Question: Does 'Jscrollpane' wont work with 'Asp.Net' as I am totally blank with a normal 'html' page it works beautiful and when I add the same code to my '.aspx' page it shows me the normal scrollbars!
Here is my <URL> which works great!
And here is the same code in my aspx page where it is not working:
'''
<%@ Page Language="VB" AutoEventWireup="false" CodeFile="Default2.aspx.vb" Inherits="Default2" %>
<!DOCTYPE html PUBLIC "-//W3C//DTD XHTML 1.0 Transitional//EN" "http://www.w3.org/TR/xhtml1/DTD/xhtml1-transitional.dtd">
<html xmlns="http://www.w3.org/1999/xhtml">
<head runat="server">
<title></title>
<link href="css/jquery.jscrollpane.css" rel="stylesheet" type="text/css" />
<script src="js/jquery-ui-1.7.1.js" type="text/javascript"></script>
<script src="js/jquery.mousewheel.js" type="text/javascript"></script>
<script src="js/jquery.jscrollpane.min.js" type="text/javascript"></script>
<script src="js/demo.js" type="text/javascript"></script>
<style type="text/css">
/* Styles specific to this particular page */
.scroll-pane
{
width: 100%;
height: 200px;
overflow: auto;
}
</style>
<script type="text/javascript">
$(function () {
$('.scroll-pane').jScrollPane();
});
</script>
</head>
<body>
<form id="form1" runat="server">
<div class="scroll-pane">
<p>
Lorem ipsum dolor sit amet, consectetur adipiscing elit. Donec in ligula id sem tristique ultrices
eget id neque. Duis enim turpis, tempus at accumsan vitae, lobortis id sapien. Pellentesque nec orci
mi, in pharetra ligula. Nulla facilisi. Nulla facilisi. Mauris convallis venenatis massa, quis
consectetur felis ornare quis. Sed aliquet nunc ac ante molestie ultricies. Nam pulvinar ultricies
bibendum. Vivamus diam leo, faucibus et vehicula eu, molestie sit amet dui. Proin nec orci et elit
semper ultrices. Cum sociis natoque penatibus et magnis dis parturient montes, nascetur ridiculus
mus. Sed quis urna mi, ac dignissim mauris. Quisque mollis ornare mauris, sed laoreet diam malesuada
quis. Proin vel elementum ante. Donec hendrerit arcu ac odio tincidunt posuere. Vestibulum nec risus
eu lacus semper viverra.
</p>
<p>
Vestibulum dictum consectetur magna eu egestas. Praesent molestie dapibus erat, sit amet sodales
lectus congue ut. Nam adipiscing, tortor ac blandit egestas, lorem ligula posuere ipsum, nec
faucibus nisl enim eu purus. Quisque bibendum diam quis nunc eleifend at molestie libero tincidunt.
Quisque tincidunt sapien a sapien pellentesque consequat. Mauris adipiscing venenatis augue ut
tempor. Donec auctor mattis quam quis aliquam. Nullam ultrices erat in dolor pharetra bibendum.
Suspendisse eget odio ut libero imperdiet rhoncus. Curabitur aliquet, ipsum sit amet aliquet varius,
est urna ullamcorper magna, sed eleifend libero nunc non erat. Vivamus semper turpis ac turpis
volutpat non cursus velit aliquam. Fusce id tortor id sapien porta egestas. Nulla venenatis luctus
libero et suscipit. Sed sed purus risus. Donec auctor, leo nec eleifend vehicula, lacus felis
sollicitudin est, vitae lacinia lectus urna nec libero. Aliquam pellentesque, arcu condimentum
pharetra vestibulum, lectus felis malesuada felis, vel fringilla dolor dui tempus nisi. In hac
habitasse platea dictumst. Ut imperdiet mauris vitae eros varius eget accumsan lectus adipiscing.
</p>
</div>
</form>
</body>
</html>
'''
Can anyone point out me the mistake I am doing as I don't believe my eyes may be you'll can find the better mistakes :)
demo.js contains:
'''
$(function()
{
// Copy the pages javascript sourcecode to the display block on the page for easy viewing...
var sourcecodeDisplay = $('#sourcecode-display');
if (sourcecodeDisplay.length) {
sourcecodeDisplay.empty().append(
$('<code />').append(
$('<pre />').html(
$('#sourcecode').html().replace(/
/gm, '
').replace('>', '&gt;').replace('<', '&lt;')
)
)
);
$('#css-display').empty().append(
$('<code />').append(
$('<pre />').html(
$('#page-css').html().replace(/
/gm, '
')
)
)
);
}
});
'''
This is the screenshot of my div with scrollbars:

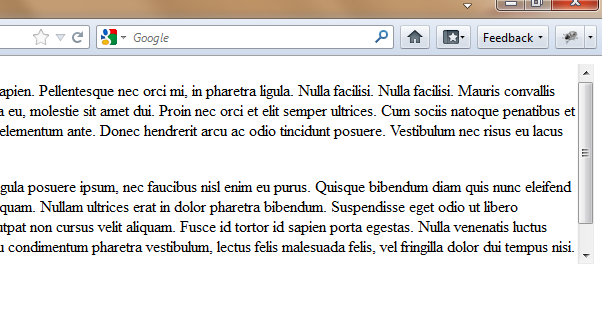
Answer: if you want to load them from your website, instead of external ones, use this code:
'''
<link href="/css/jquery.jscrollpane.css" rel="stylesheet" type="text/css" />
<script src="/js/jquery-ui-1.7.1.js" type="text/javascript"></script>
<script src="/js/jquery.mousewheel.js" type="text/javascript"></script>
<script src="/js/jquery.jscrollpane.min.js" type="text/javascript"></script>
<script src="/js/demo.js" type="text/javascript"></script>
'''
But make sure 'css' and 'js' folders are in root directory of your website!